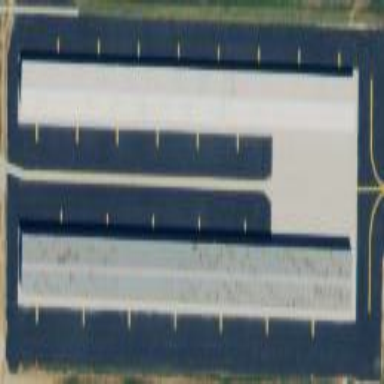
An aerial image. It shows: Apron at the airport.